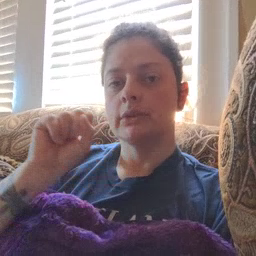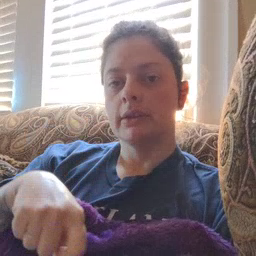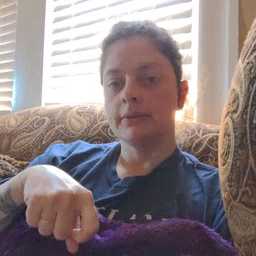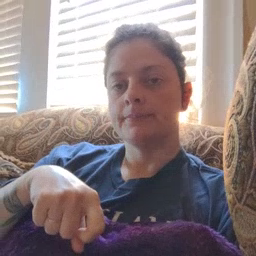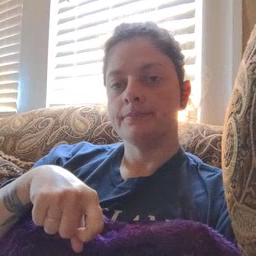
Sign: can